Aerial crown-view tile of a tropical tree (Barro Colorado Island, Panama), acquired 20250818:
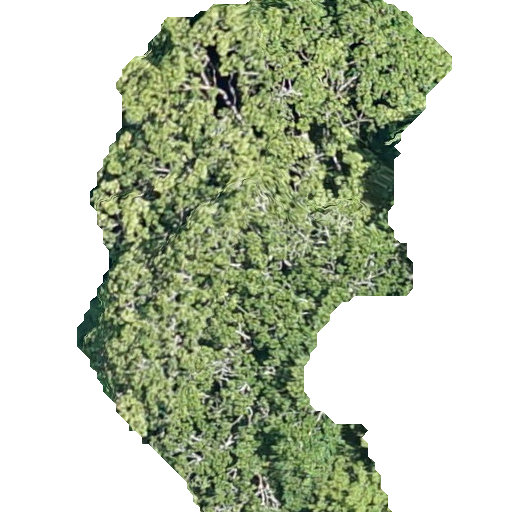
Species: Sterculia apetala
GBIF accepted scientific name: Sterculia apetala
Crown area: 199.886 m²